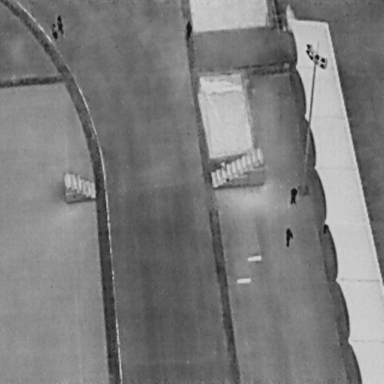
There are five People in the infrared image.